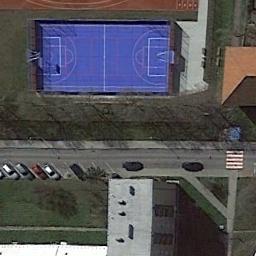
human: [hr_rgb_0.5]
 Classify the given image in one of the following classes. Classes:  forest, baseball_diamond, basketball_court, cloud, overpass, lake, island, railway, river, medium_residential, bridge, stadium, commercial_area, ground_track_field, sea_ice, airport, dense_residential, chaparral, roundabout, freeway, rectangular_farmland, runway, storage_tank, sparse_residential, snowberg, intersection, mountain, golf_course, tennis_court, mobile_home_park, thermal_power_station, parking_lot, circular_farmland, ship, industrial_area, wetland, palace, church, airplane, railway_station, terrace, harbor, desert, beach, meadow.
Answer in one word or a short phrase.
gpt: basketball_court